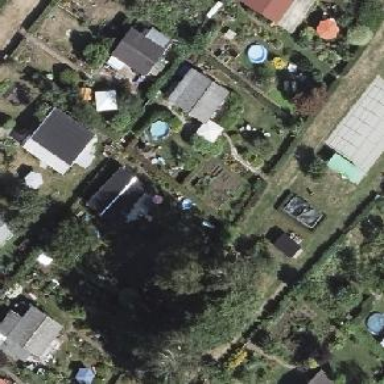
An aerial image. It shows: Plot in the allotments.